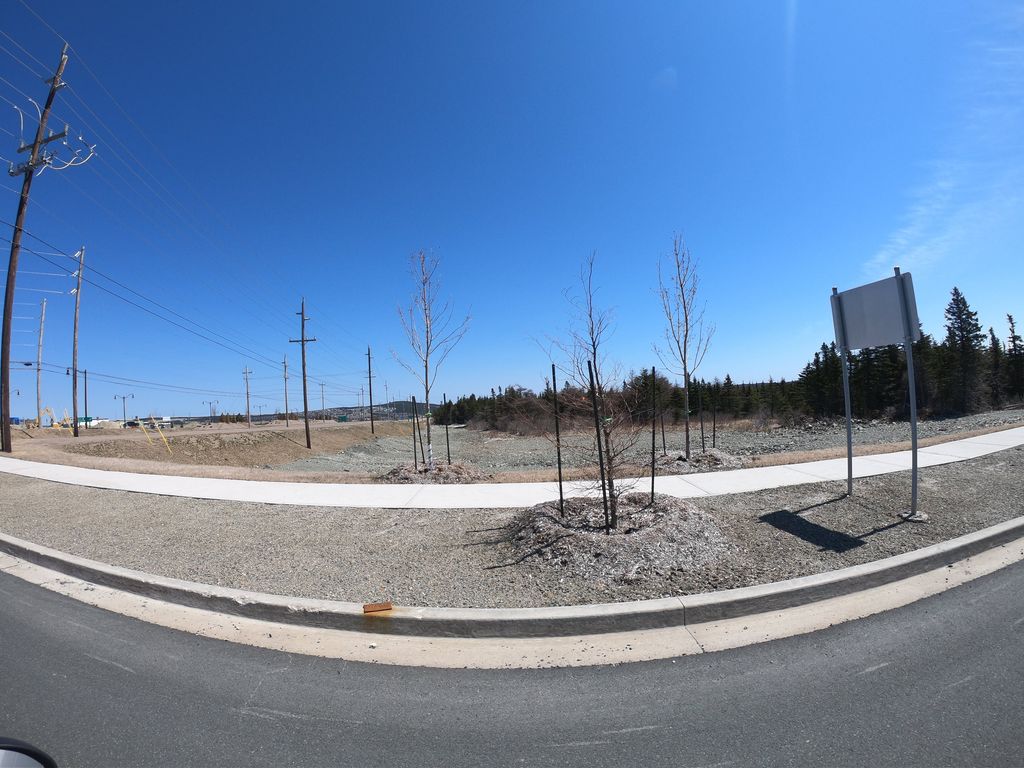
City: st_johns